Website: crate-barrel
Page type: gifting
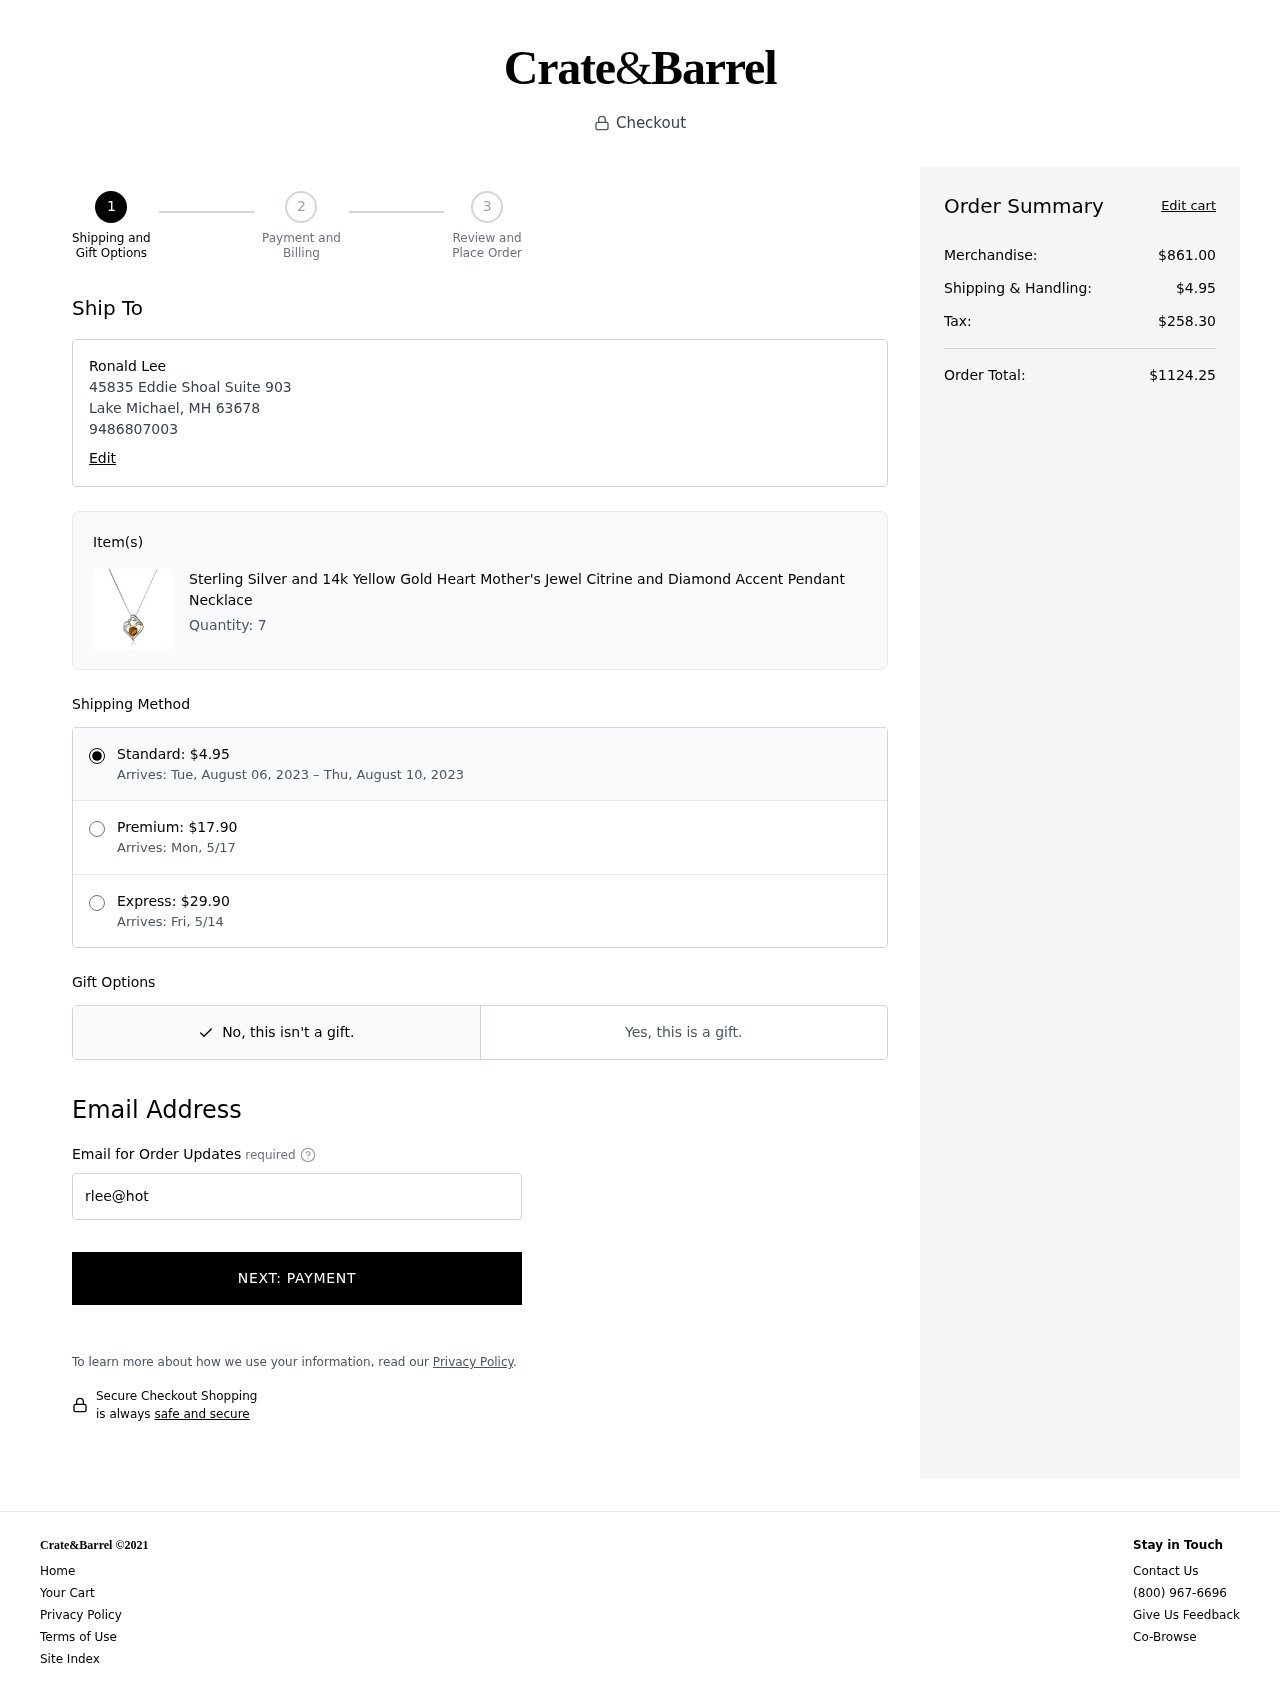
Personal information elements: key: PII_CITY
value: Lake Michael
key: PII_FULLNAME
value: Ronald Lee
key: PII_PHONE
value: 9486807003
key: PII_POSTCODE
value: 63678
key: PII_STATE_ABBR
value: MH
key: PII_STREET
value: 45835 Eddie Shoal Suite 903
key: PII_EMAIL
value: rlee@hotmail.com
Product elements: key: PRODUCT1_NAME
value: Sterling Silver and 14k Yellow Gold Heart Mother's Jewel Citrine and Diamond Accent Pendant Necklace
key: PRODUCT1_QUANTITY
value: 7
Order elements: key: ORDER_SHIPPING_DATE
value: August 06, 2023
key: ORDER_DELIVERY_DATE
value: August 10, 2023
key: ORDER_SUBTOTAL
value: $861.00
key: ORDER_SHIPPING_COST
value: $4.95
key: ORDER_TAX
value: $258.30
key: ORDER_TOTAL
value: $1124.25